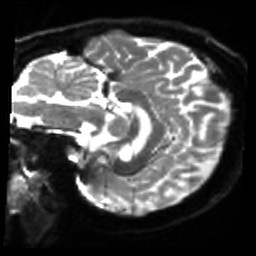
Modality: sbref
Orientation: sagittal
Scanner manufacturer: siemens
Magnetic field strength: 3 T
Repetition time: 4 s
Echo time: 0.0594 s